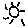
Label: sun